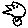
Label: bird